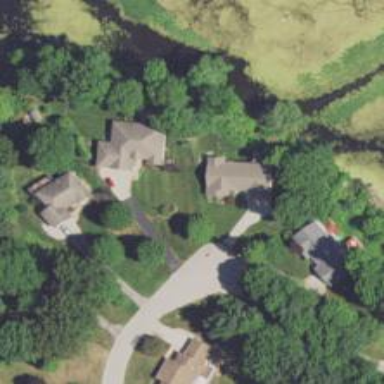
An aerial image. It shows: Driveway.